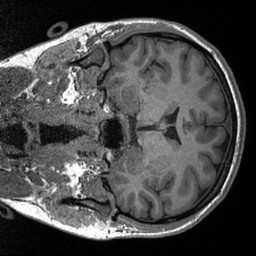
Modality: T1w
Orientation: coronal
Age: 28
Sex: female